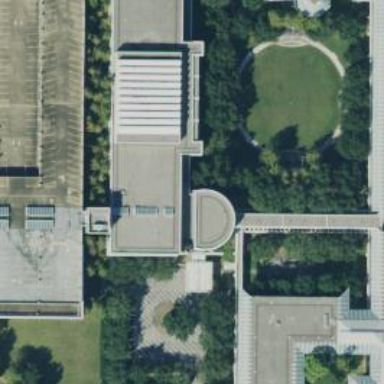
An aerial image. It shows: Office building.